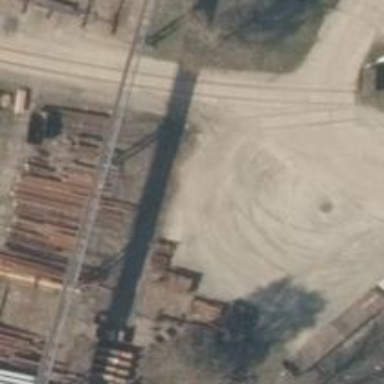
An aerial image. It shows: Abandoned railway yard.